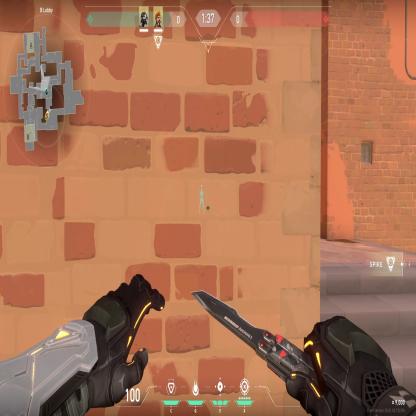
Label: teammate